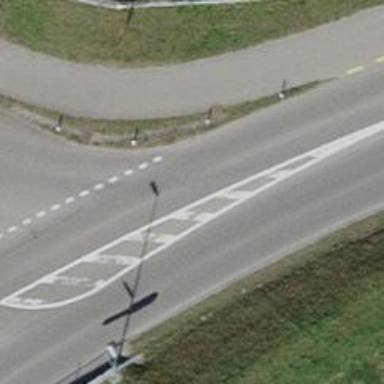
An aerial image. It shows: Asphalt road classified as primary highway.